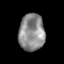
Tissue: prostate
Cell type: T cells
Senescence score: 0.327
Nuclear area (px): 934
Mean DAPI intensity: 140.081